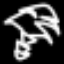
Label: palm tree